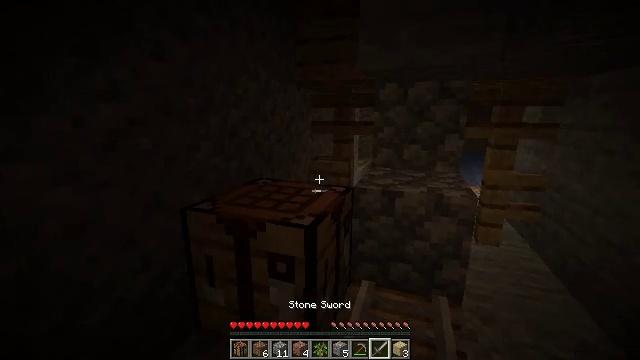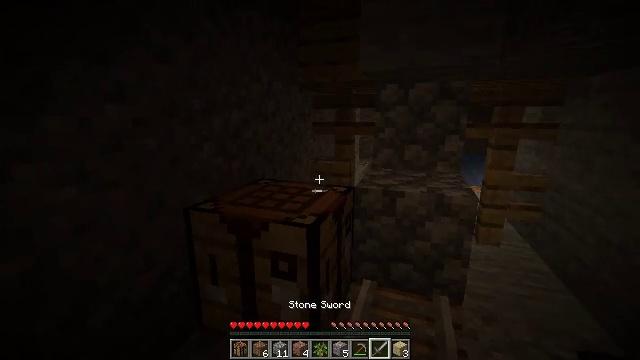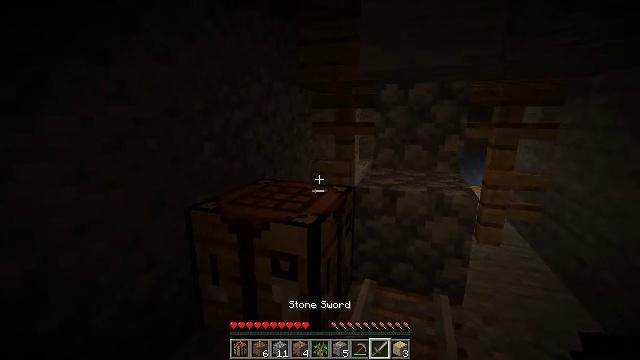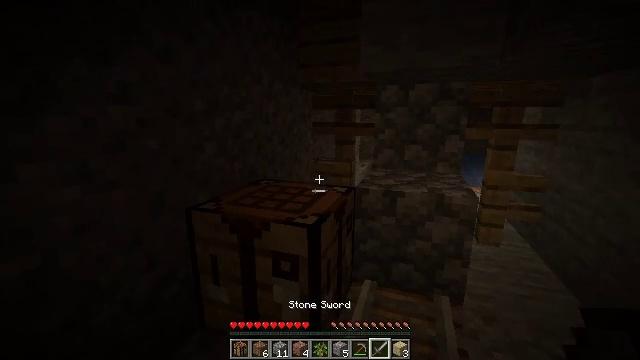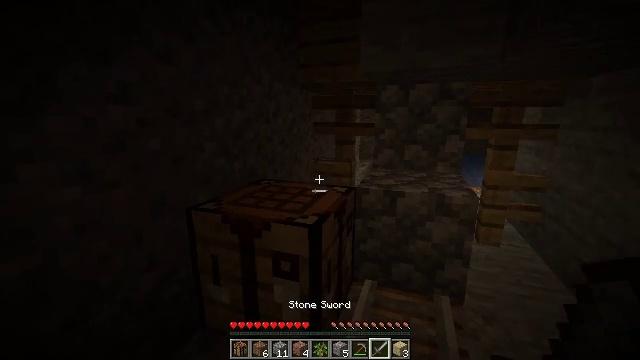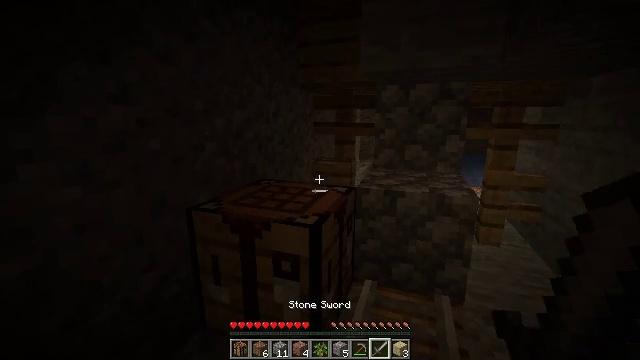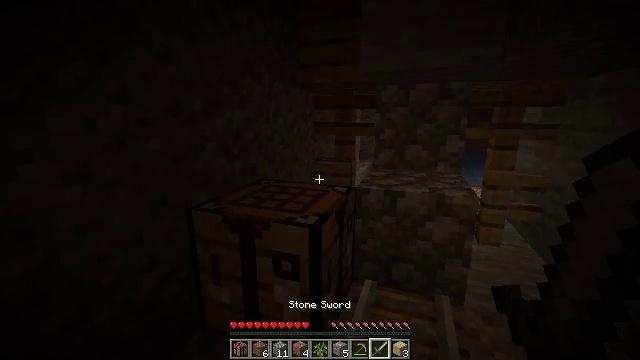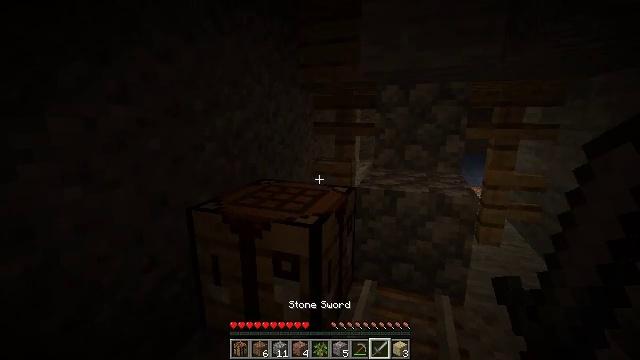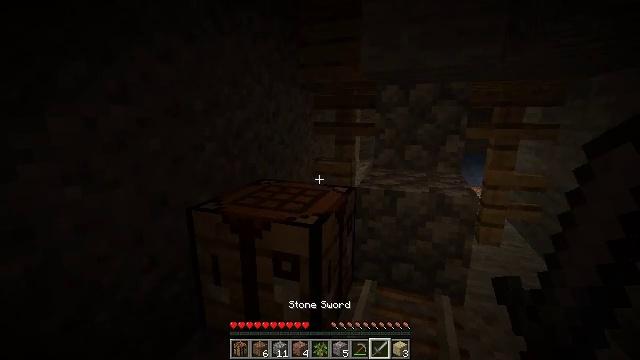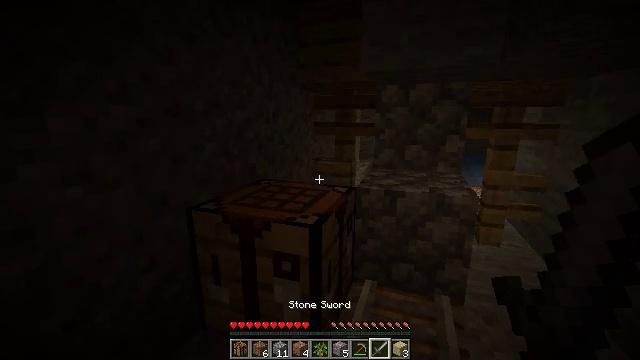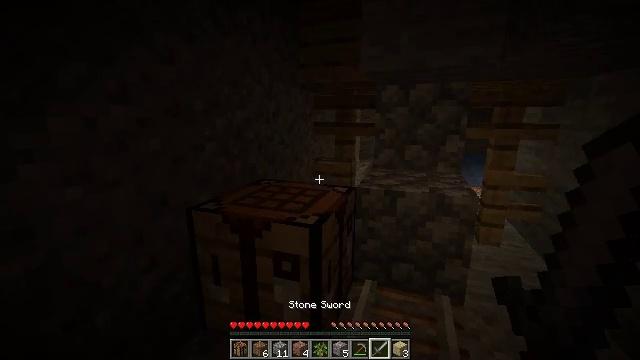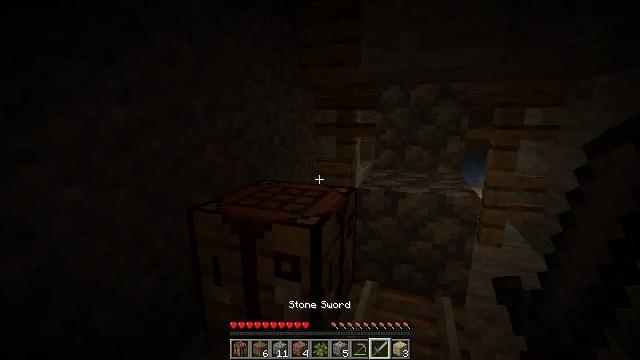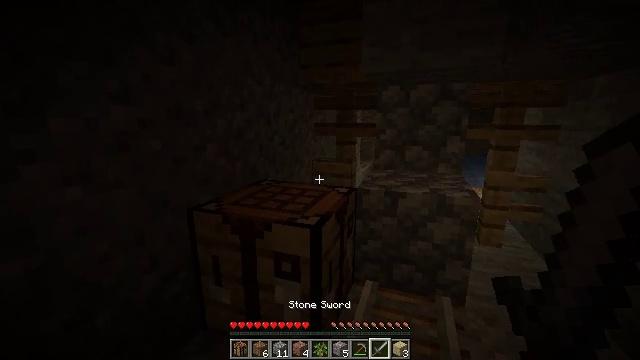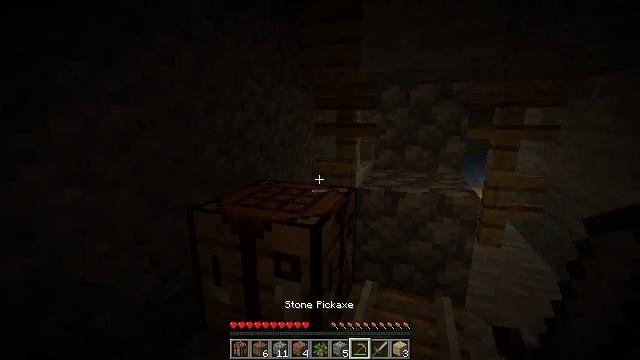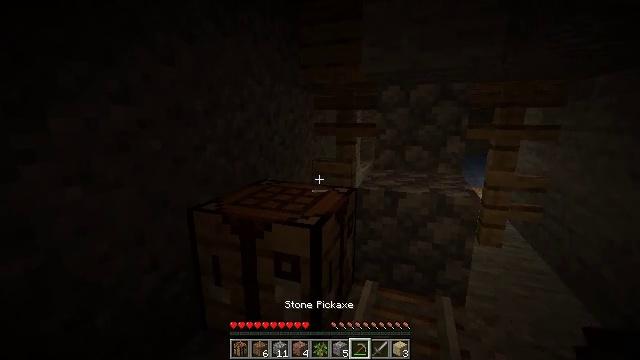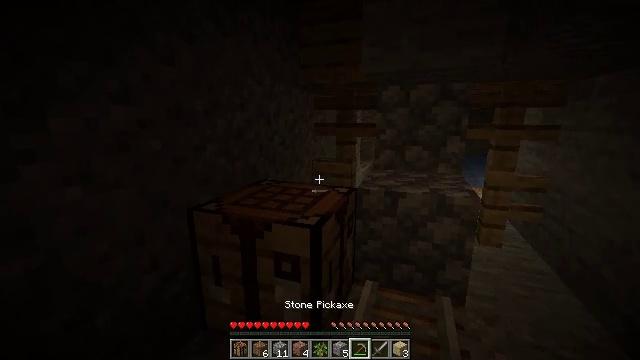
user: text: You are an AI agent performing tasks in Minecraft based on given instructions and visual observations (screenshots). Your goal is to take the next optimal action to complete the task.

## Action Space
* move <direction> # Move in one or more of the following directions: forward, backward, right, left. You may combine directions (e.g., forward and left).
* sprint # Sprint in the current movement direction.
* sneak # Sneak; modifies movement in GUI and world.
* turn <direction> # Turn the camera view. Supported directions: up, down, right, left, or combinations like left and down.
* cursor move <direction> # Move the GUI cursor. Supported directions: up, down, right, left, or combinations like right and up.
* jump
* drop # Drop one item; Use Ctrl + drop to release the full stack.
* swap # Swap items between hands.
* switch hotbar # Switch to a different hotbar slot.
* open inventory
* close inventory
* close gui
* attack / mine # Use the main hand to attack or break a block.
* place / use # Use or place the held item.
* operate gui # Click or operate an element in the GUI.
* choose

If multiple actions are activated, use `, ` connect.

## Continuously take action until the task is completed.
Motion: motion action
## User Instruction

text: Mine block crafting table.
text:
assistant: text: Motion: no_op
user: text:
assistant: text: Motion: no_op
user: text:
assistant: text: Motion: no_op
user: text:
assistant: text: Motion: no_op
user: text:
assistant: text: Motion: no_op
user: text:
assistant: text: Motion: no_op
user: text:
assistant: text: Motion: no_op
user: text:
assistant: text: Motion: no_op
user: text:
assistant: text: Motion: no_op
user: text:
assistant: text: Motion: no_op
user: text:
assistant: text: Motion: no_op
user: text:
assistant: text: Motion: no_op
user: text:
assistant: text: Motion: no_op
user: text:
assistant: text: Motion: no_op
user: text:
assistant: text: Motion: no_op
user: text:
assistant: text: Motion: no_op
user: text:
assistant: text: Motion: no_op
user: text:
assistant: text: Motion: turn left
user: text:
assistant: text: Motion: turn left and down
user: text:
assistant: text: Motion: no_op
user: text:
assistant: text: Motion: turn down
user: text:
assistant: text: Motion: turn down
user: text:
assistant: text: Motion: turn down
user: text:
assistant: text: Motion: turn down
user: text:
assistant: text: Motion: no_op
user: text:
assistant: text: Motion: no_op
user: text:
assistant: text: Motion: no_op
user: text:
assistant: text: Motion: attack / mine
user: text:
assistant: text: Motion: attack / mine
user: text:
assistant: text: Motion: attack / mine